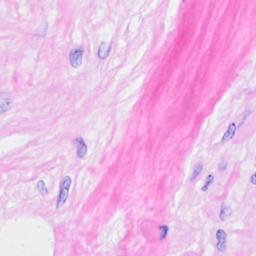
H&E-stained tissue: Breast